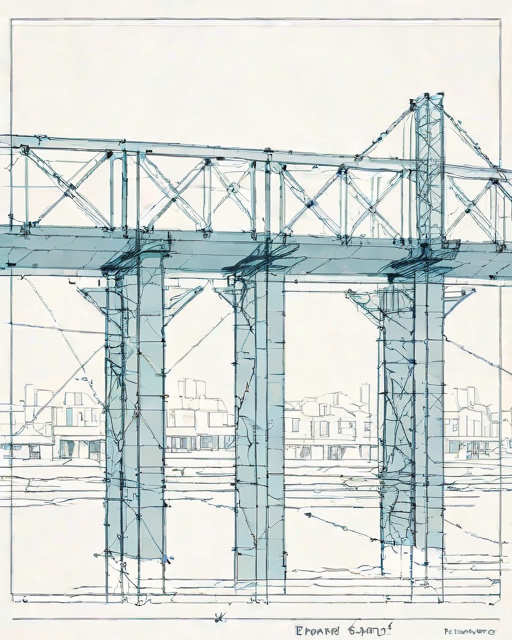
Category: Thank You